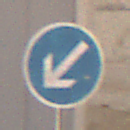
Verkehrszeichen: VorgeschriebeneVorbeifahrtLinks
Umgebung: Outdoor, Urban
Tageszeit: Midday
Wetter: Clear
Licht: Natural
Jahreszeit: NotSpecified
Kontrast: HighContrast